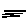
Label: line